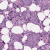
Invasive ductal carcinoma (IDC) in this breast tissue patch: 1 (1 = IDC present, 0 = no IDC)